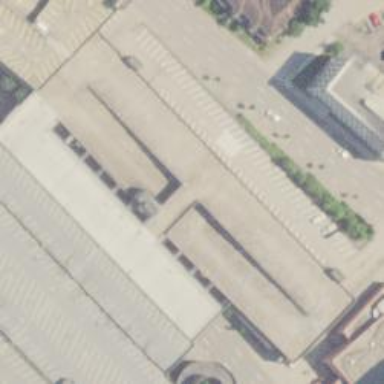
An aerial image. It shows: Multi-storey parking building.